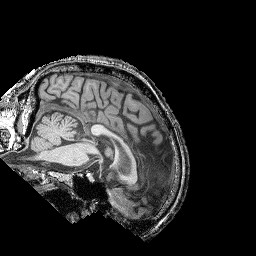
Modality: T1w
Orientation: sagittal
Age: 75
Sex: male
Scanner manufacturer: siemens
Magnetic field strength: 3 T
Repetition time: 2.25 s
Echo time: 0.00411 s